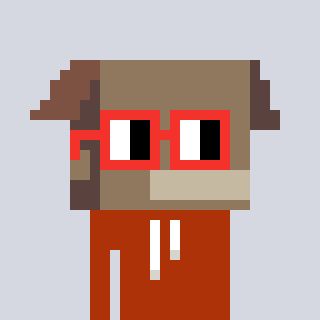
a pixel art character with square red glasses, a box-shaped head and a hotbrown-colored body on a cool background